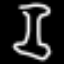
Label: hourglass